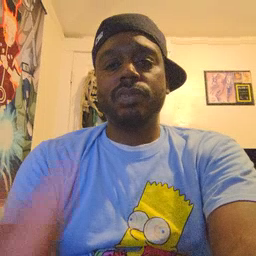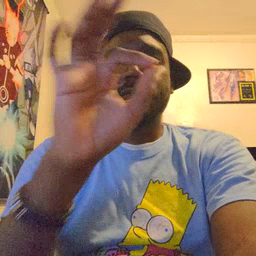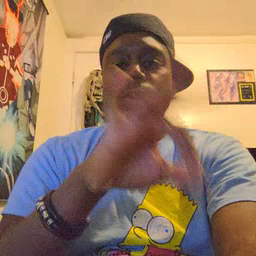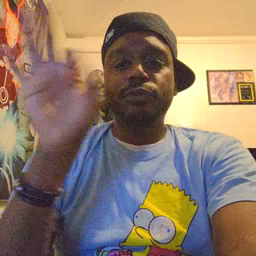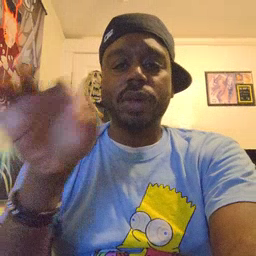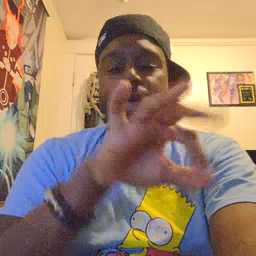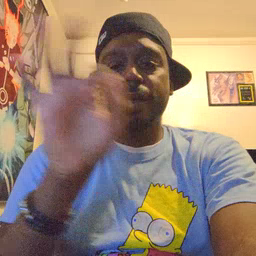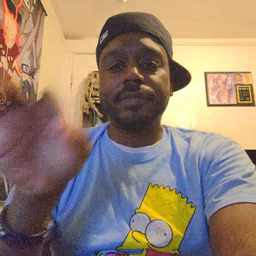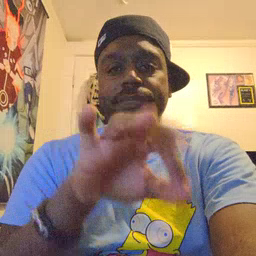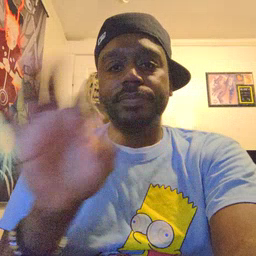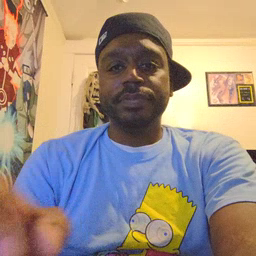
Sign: frenchfries